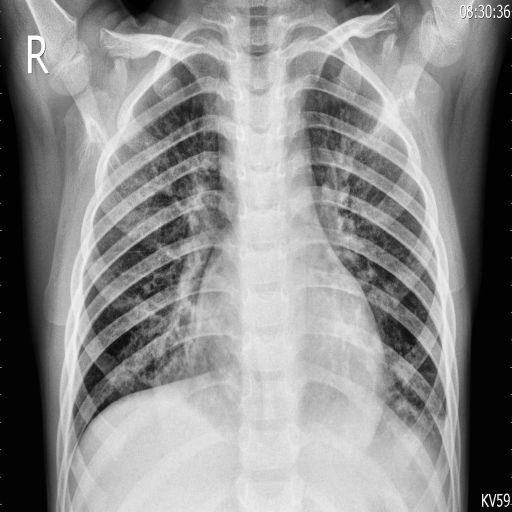
Finding: PNEUMONIA